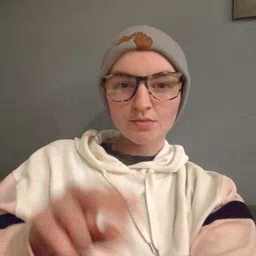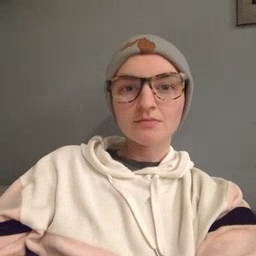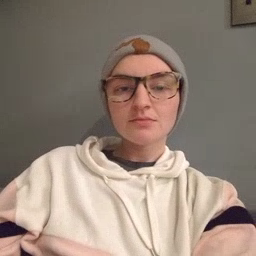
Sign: look